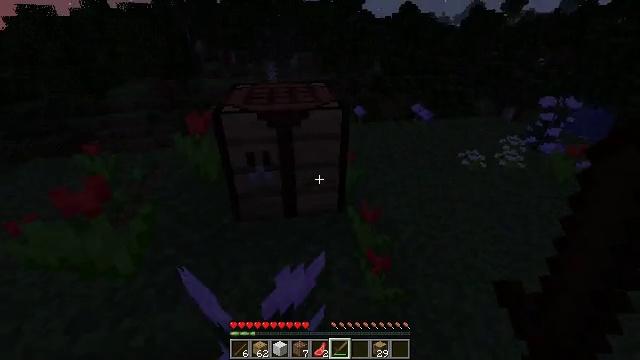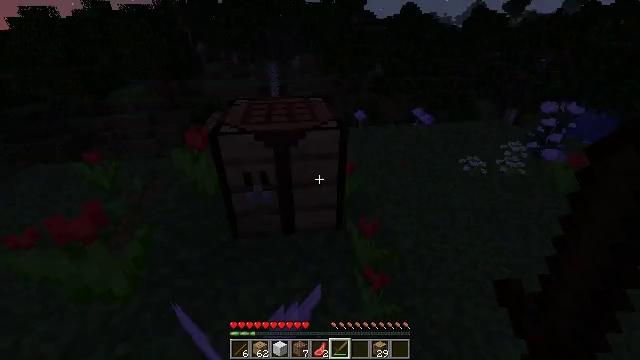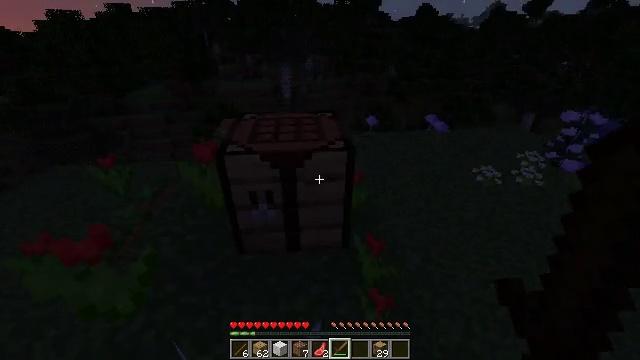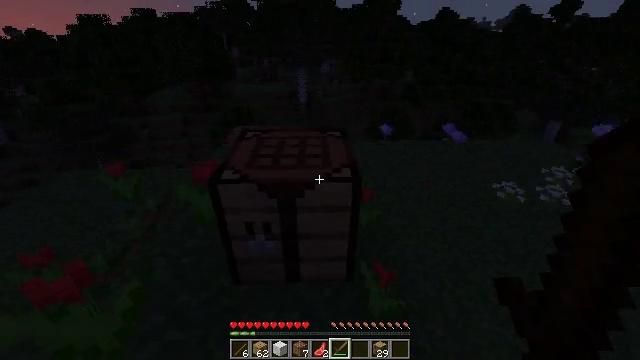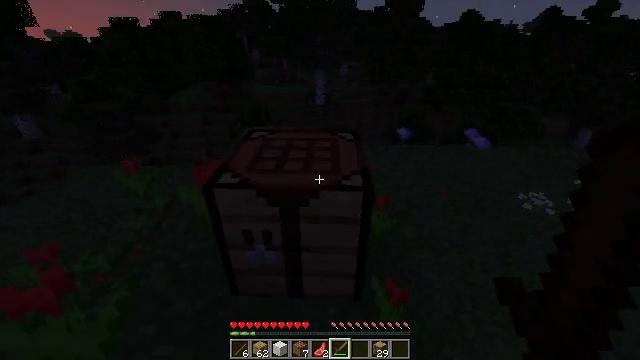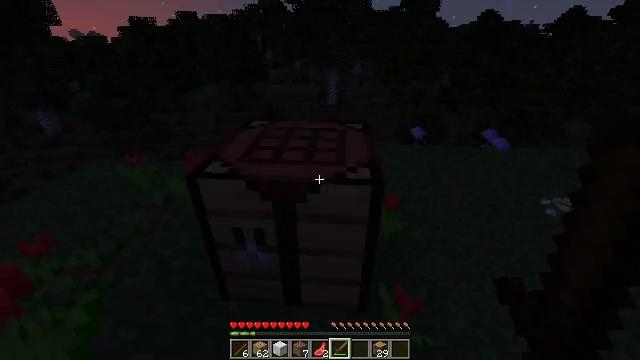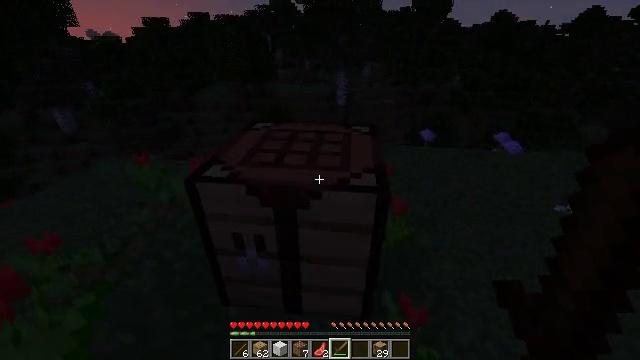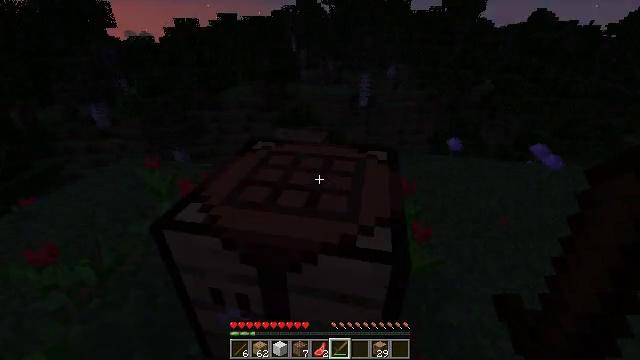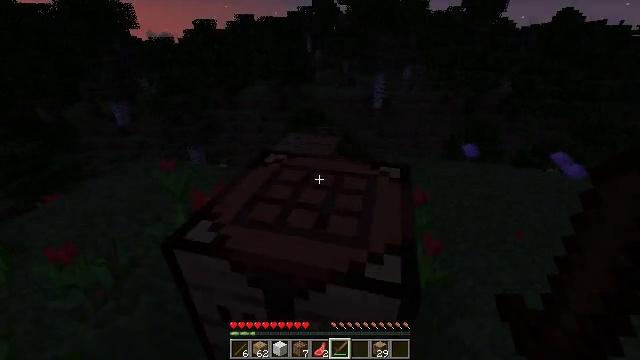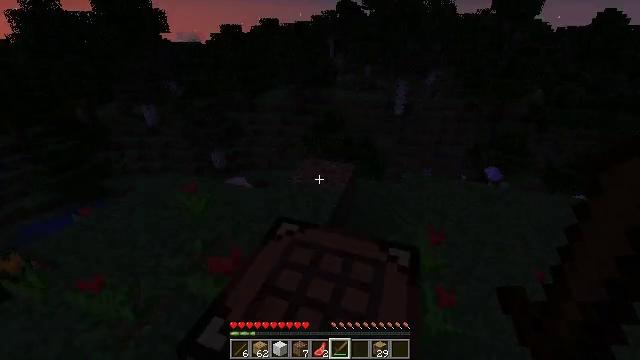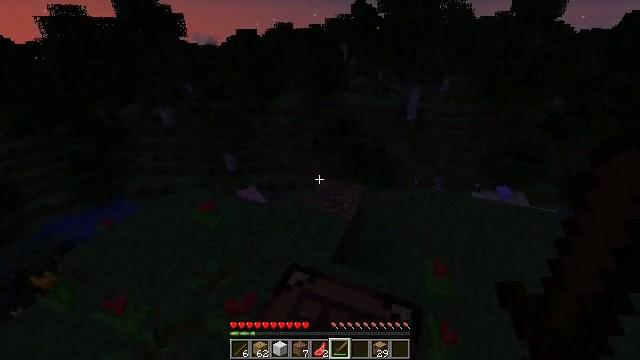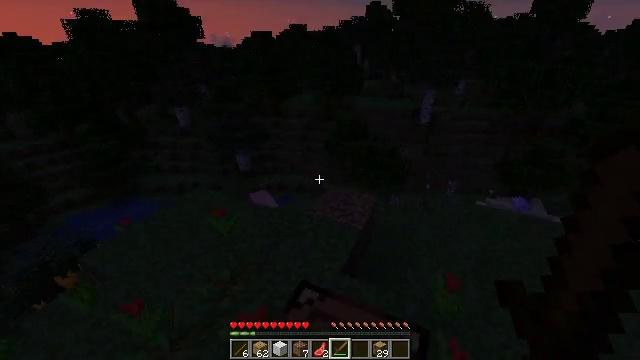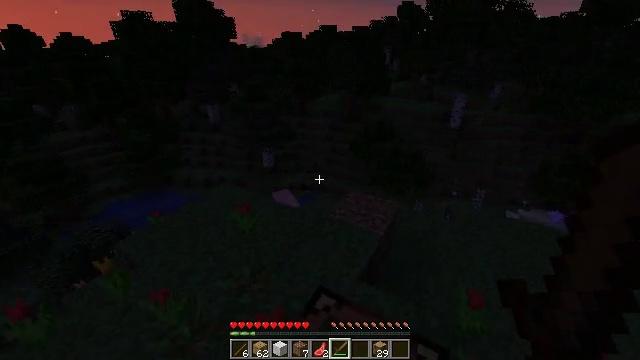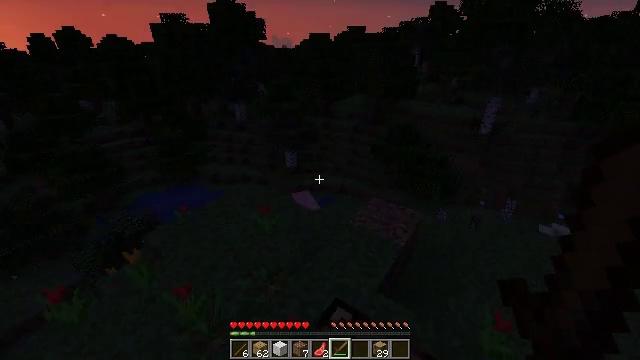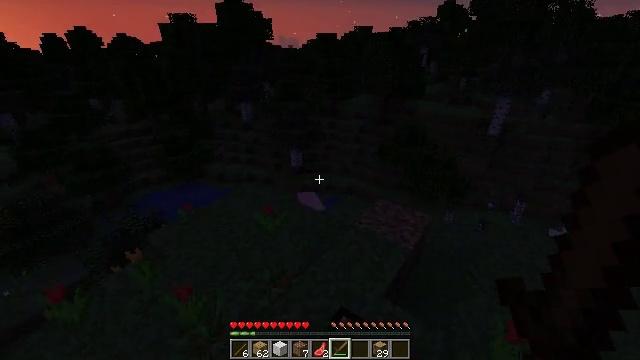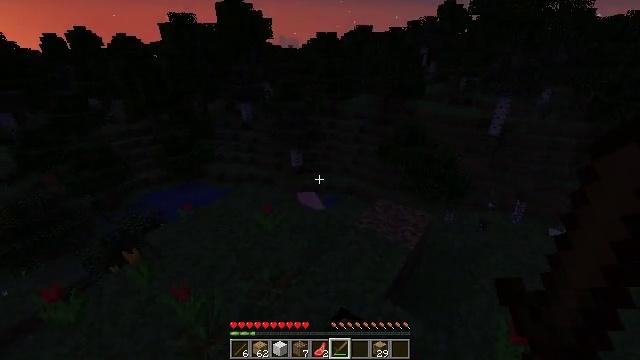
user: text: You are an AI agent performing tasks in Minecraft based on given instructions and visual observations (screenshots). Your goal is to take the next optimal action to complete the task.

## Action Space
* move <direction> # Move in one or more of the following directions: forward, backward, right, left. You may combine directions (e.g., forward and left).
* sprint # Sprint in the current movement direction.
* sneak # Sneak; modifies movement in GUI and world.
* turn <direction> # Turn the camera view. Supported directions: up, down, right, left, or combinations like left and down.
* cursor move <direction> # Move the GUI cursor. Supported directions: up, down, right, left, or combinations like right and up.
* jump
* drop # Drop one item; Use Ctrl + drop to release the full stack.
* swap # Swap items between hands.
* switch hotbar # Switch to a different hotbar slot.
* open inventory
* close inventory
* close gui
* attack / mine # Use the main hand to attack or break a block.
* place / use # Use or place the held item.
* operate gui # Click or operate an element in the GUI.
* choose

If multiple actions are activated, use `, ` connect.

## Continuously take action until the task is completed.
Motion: motion action
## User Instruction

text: Put back the crafting table.
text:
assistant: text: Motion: move forward, jump
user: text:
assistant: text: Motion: move forward, turn left, jump
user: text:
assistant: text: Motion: move forward, turn left, jump
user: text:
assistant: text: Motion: move forward, turn left, jump
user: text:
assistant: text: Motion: move forward, turn left, jump
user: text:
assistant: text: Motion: move forward, turn left, jump
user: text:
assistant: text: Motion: move forward, turn left, jump
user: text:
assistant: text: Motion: move forward, turn left, jump
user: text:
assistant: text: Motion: move forward, turn left, jump
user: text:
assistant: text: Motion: move forward, turn left, jump
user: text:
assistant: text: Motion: move forward, turn left, jump
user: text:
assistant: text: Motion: move forward, turn left, jump
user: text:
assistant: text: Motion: move forward, turn left, jump
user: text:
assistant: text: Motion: move forward, turn left, jump
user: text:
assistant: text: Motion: move forward, jump
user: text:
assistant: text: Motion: move forward, jump
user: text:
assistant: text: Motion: move forward, jump
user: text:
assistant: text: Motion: jump
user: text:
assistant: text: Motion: no_op
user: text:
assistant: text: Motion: no_op
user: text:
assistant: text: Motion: no_op
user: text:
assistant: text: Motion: no_op
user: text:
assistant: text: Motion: no_op
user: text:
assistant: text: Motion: no_op
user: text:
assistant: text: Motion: no_op
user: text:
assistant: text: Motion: no_op
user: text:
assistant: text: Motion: no_op
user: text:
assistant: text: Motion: no_op
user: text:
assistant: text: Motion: no_op
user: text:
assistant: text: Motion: no_op